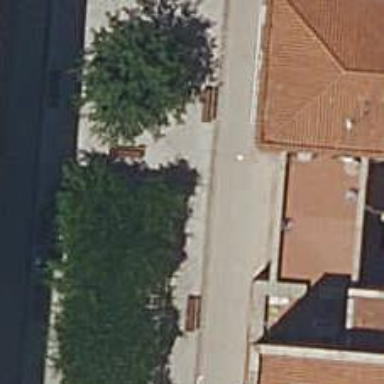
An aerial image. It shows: Brown bench.